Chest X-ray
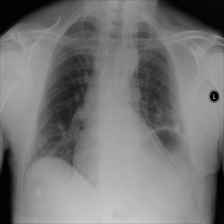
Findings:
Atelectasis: negative
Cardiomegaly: negative
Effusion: negative
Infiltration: negative
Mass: negative
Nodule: negative
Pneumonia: negative
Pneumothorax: negative
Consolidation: negative
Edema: negative
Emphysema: positive
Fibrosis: negative
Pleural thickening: negative
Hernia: negative